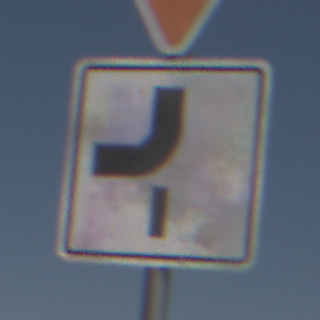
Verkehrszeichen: VerlaufVorfahrtsstrasse7
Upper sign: VorfahrtGewaehren
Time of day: Midday
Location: Outdoor (Nature)
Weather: Clear
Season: NotSpecified
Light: Natural